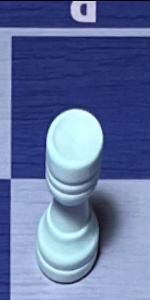
Label: Rook_White